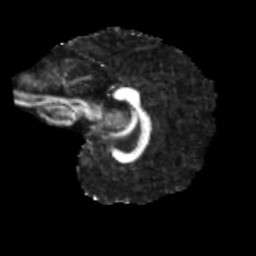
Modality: FA
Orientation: sagittal
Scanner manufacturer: siemens
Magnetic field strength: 3 T
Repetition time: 4 s
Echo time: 0.0594 s